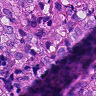
Metastatic tissue present: yes